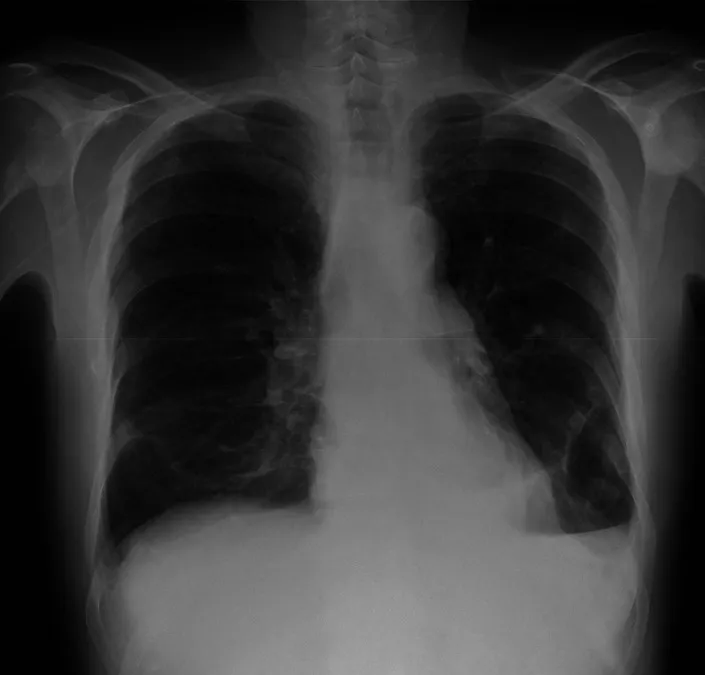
Chest radiograph at hospital discharge.
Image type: radiology (x_ray)